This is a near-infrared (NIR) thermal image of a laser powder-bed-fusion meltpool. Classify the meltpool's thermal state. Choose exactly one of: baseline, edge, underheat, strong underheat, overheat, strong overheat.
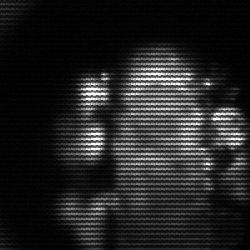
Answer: strong underheat